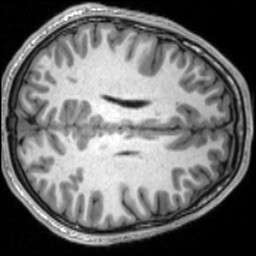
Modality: T1w
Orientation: axial
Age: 18
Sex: male
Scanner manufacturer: siemens
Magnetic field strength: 3 T
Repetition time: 2.53 s
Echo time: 0.00174 s